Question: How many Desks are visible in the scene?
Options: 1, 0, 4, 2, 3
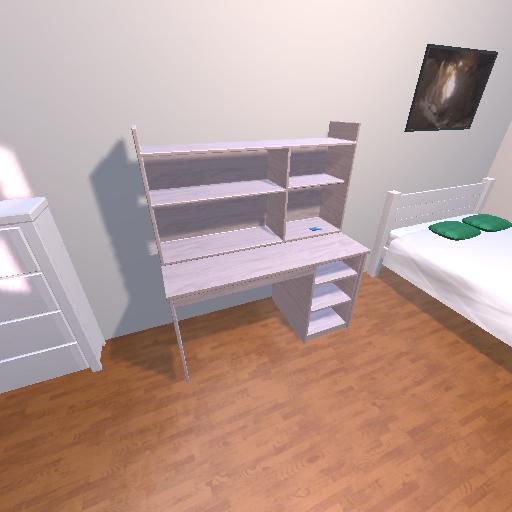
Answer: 1